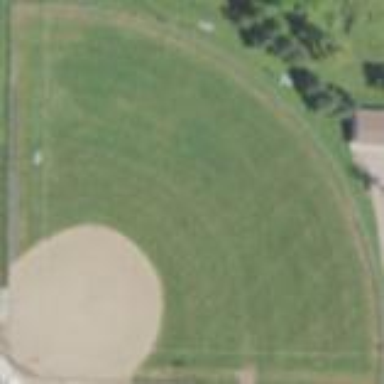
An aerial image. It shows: Baseball pitch for leisure land.